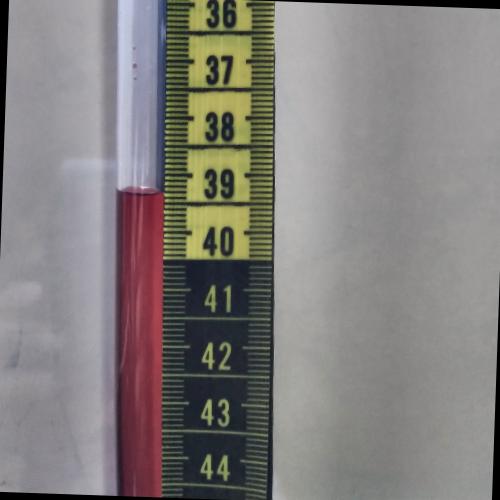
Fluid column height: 39.3 cm